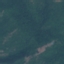
Land use / land cover class: Forest